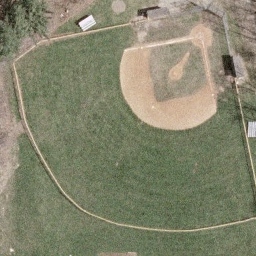
Label: baseball diamond